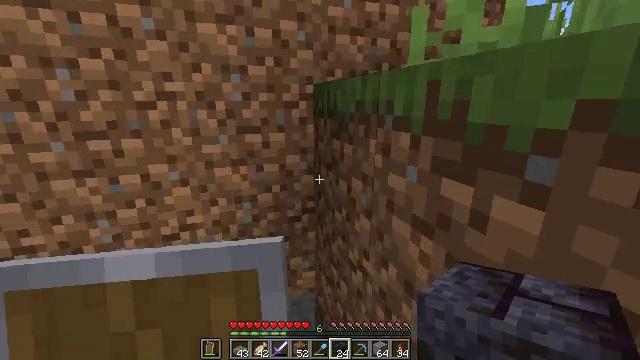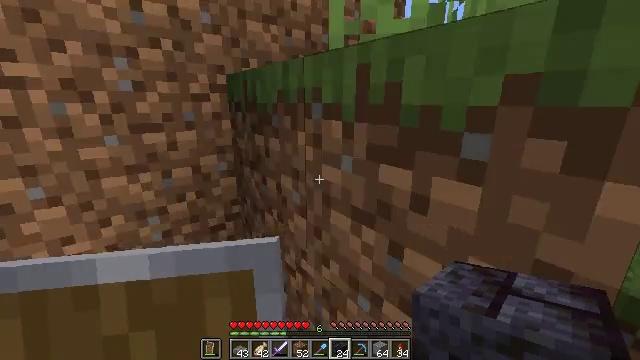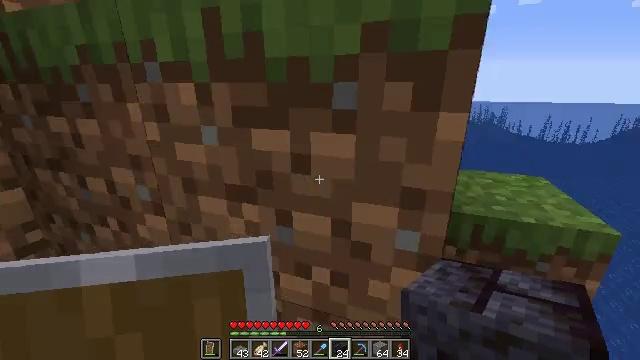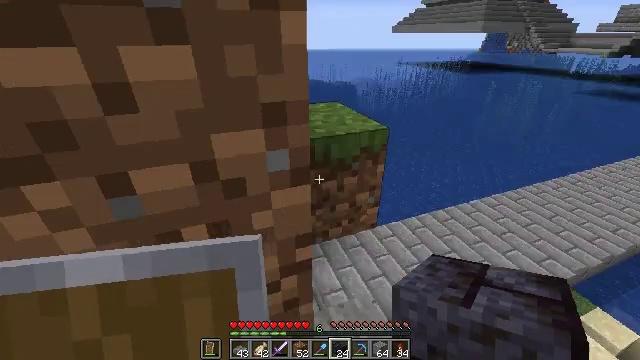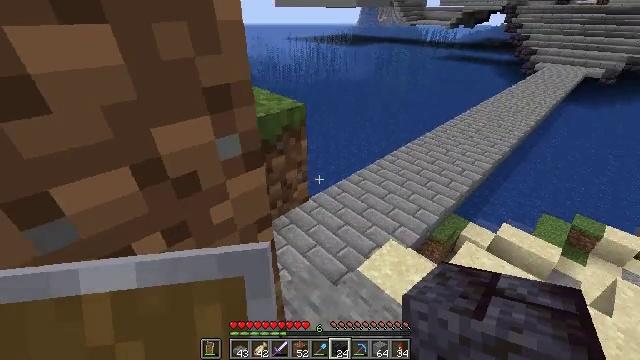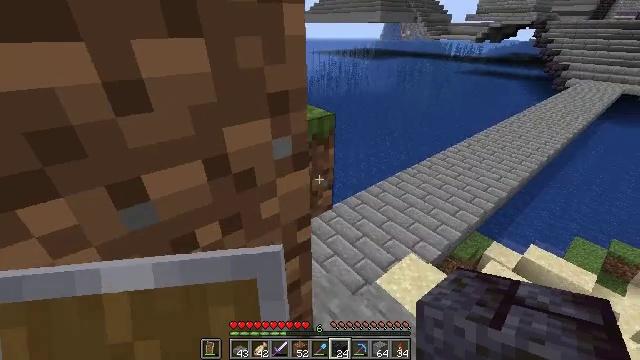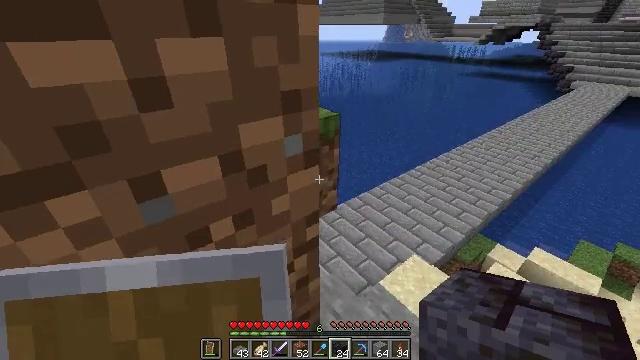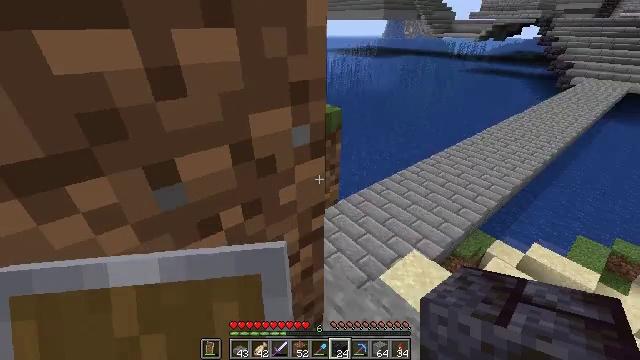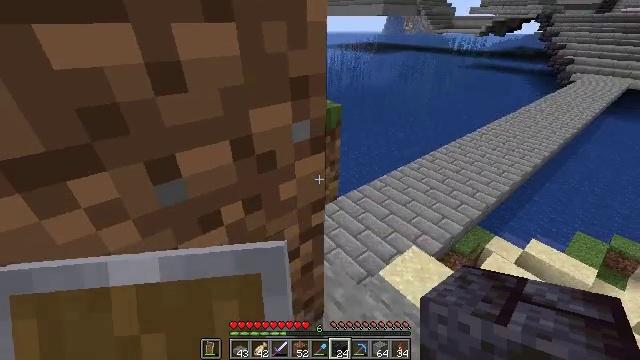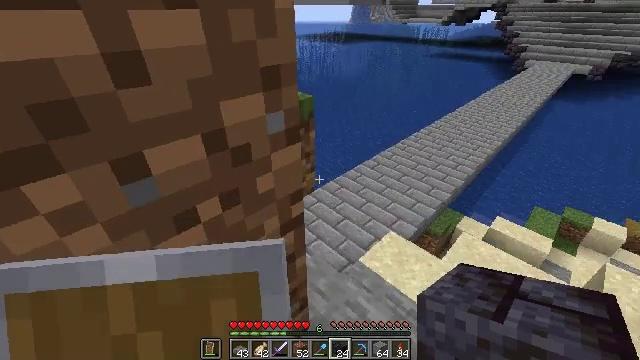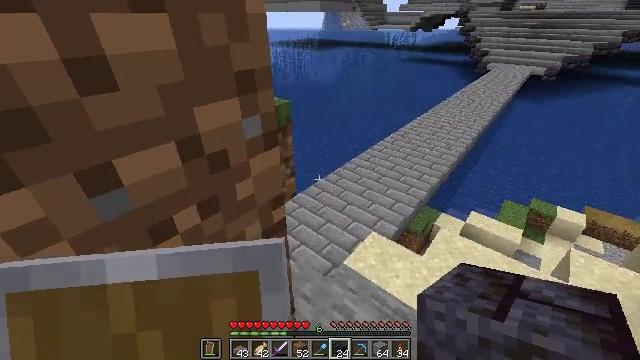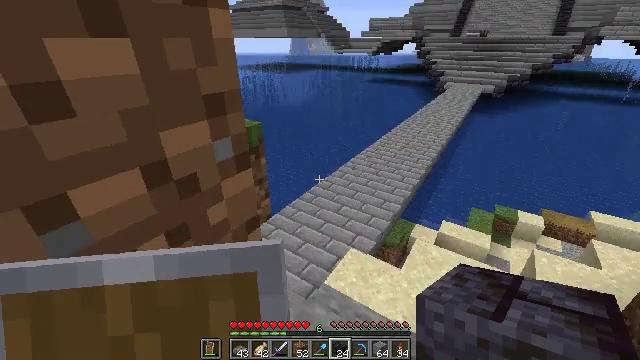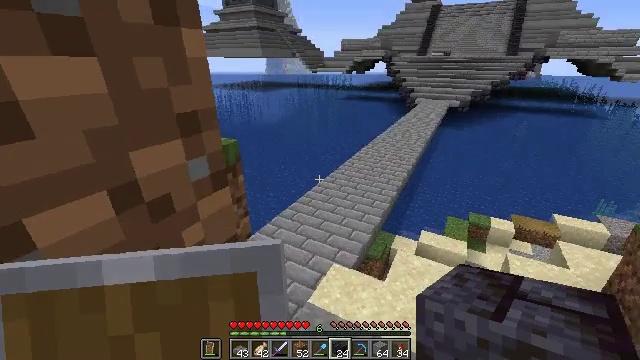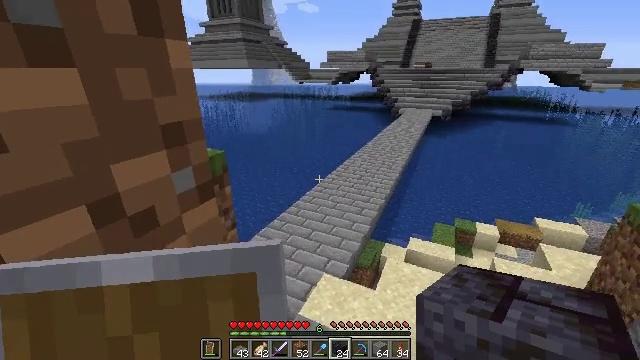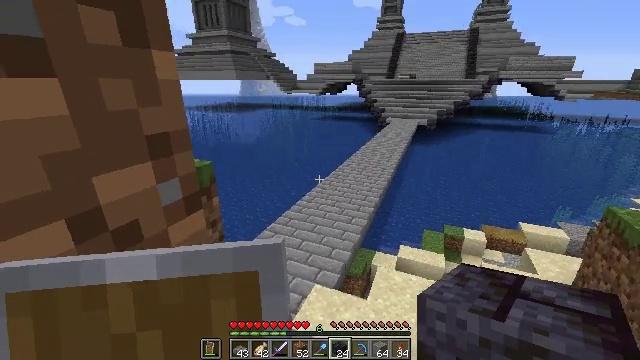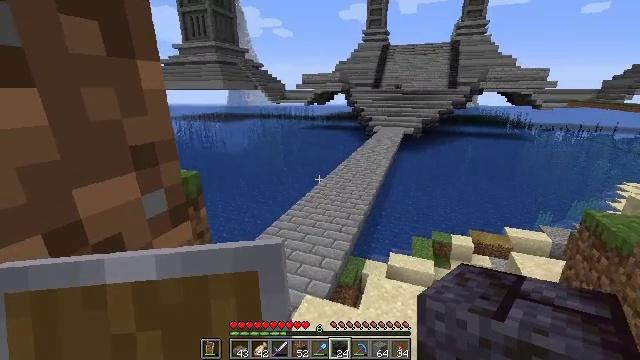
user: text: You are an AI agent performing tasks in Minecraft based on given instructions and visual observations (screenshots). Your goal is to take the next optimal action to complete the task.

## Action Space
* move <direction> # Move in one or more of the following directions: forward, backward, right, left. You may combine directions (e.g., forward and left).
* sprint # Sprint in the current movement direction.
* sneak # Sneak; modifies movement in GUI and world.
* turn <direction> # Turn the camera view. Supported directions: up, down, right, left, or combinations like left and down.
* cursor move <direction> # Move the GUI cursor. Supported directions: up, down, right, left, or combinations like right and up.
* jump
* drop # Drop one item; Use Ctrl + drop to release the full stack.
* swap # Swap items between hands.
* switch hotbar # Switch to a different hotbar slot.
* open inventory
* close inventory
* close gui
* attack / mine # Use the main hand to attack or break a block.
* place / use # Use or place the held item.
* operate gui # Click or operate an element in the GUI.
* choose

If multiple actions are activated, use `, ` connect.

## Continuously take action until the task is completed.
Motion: motion action
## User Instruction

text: Interact with the crafting table to craft a stone slab.
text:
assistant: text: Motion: turn right
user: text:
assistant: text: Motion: turn right and down
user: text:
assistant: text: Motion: turn right and down
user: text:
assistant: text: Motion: turn right and down
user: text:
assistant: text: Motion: turn left and up
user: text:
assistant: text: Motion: no_op
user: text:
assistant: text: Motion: no_op
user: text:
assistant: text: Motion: no_op
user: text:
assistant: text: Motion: turn right and down
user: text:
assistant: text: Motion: turn right and up
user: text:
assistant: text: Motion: turn right and up
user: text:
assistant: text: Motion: turn right and up
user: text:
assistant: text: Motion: turn right and up
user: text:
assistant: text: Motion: turn right and up
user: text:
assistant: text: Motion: turn right and up
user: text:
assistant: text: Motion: no_op
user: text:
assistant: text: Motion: no_op
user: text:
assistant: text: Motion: no_op
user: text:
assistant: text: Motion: no_op
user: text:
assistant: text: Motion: no_op
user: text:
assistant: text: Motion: no_op
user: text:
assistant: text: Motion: no_op
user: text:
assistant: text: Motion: no_op
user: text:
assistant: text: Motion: no_op
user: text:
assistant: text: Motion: no_op
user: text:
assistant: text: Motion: no_op
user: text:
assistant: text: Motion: no_op
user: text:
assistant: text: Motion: no_op
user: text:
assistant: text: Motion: turn right
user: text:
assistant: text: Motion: turn right